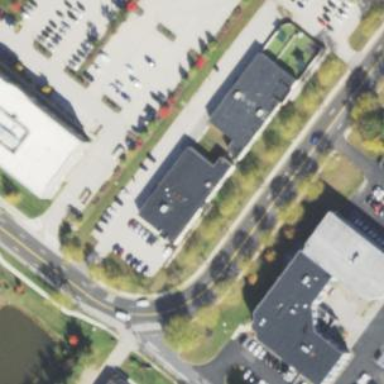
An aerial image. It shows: Commercial building.